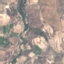
Label: PermanentCrop